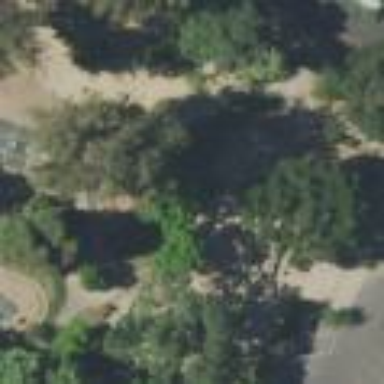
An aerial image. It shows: Picnic site for tourists.